Question: So, I have a input.csv something like this:
'''
First_Name Last_Name Birthdate Gender Email_ID Mobile
Smit Will 21-04-1974 M da1@gmail.com <PHONE>
Bob Builder 14-03-1992 M ad4@gmail.com <PHONE>
'''
And Database.csv with few more records to it:
'''
First_Name Last_Name Birthdate Gender Email_ID Mobile
Bob Micheles 10-04-1982 M ya4@gmail.com <PHONE>
Will Smith 21-04-1974 M da1@gmail.com <PHONE>
Emma Watson 21-08-1989 F emma@gmail.com <PHONE>
Emma Smit 21-08-1999 F da1@gmail.com <PHONE>
bob robison 14-03-1992 M za@gmail.com <PHONE>
'''
'df_DataBase = spark.read.csv("DataBase.csv",inferSchema=True,header=True)'
My expected out is:
1. Bob Builder is the same as that of Bob robison as only his Last_Name and Email_ID are different
2. Smit Will and Will Smith are the same as only the Names and the mobile number is different. and finally print the if they exist or not in the existing input file like this:

NOTE: The person is not same when email, phone and birthdate don't match.
Thus using pyspark if we can achieve this I would be great.
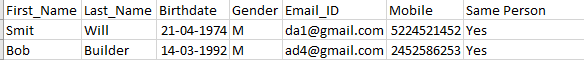
Answer: You can try something like below:
'''
ip = spark.read.csv("input.csv")
db = spark.read.csv("database.csv")
#condition if person is same
person_exists = [((col('a.Email_id') == col('b.Email_id')) | (col('a.Mobile') == col('b.Mobile')) | (col('a.Birthdate') == col('b.Birthdate'))) ]
#people existing in db
existing_persons =
ip.alias('a').join(db.alias('b'),person_exists,"inner").select([col('a.'+x) for x in a.columns])
#people not existing in db
non_existing = ip.subtract(existing_persons)
#add a column to indicate if same person or not
existing_persons = existing_persons.withColumn('Same_Person',lit('Yes'))
non_existing = non_existing.withColumn('Same_Person',lit('No'))
'''